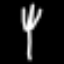
Label: fork